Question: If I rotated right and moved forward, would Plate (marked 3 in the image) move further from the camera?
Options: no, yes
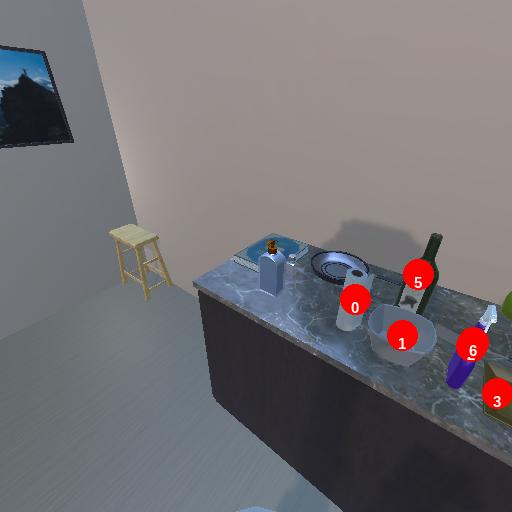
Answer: no